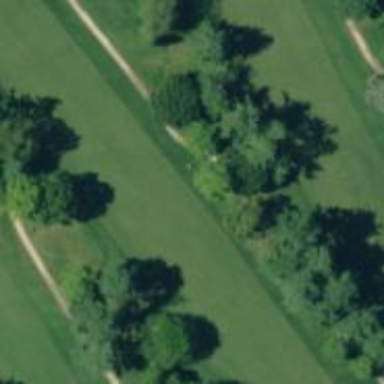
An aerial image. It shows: Golf hole.